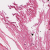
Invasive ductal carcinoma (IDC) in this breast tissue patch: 0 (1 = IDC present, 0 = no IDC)